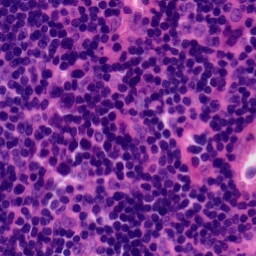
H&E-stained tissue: Tonsil